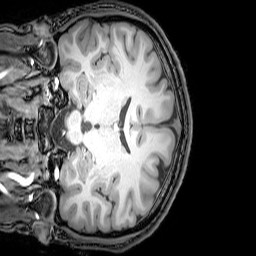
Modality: T1w
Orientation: coronal
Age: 24
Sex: male
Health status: healthy
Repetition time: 0.081 s
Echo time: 0.037 s